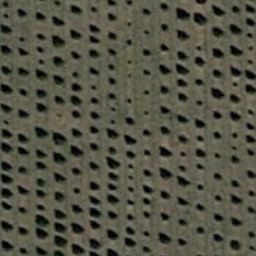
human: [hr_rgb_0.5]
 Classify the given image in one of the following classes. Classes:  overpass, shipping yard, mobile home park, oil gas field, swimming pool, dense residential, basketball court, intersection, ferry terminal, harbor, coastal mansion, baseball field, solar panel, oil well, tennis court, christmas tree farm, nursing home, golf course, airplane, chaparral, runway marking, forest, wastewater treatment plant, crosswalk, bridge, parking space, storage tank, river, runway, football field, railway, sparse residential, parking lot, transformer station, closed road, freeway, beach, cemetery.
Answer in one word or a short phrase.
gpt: christmas tree farm